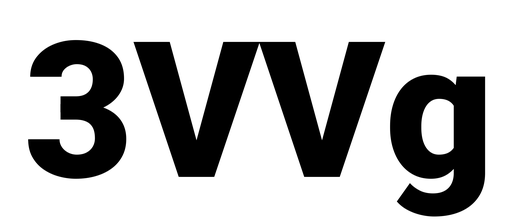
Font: Roboto_Black